Question: I have a table view with dynamic prototypes that is currently displaying 4 elements programmatically. I assign the cell names through an array (see code below), but I also want to add a small view to the right half of each cell in order to show a small graph next to each label. I can drop in a view in storyboard, but it doesn't extend itself dynamically. Basically I need to find a way to modify this code to add a view inside of each cell and assign a class I have already created to those views.
'''
override func tableView(tableView: UITableView, cellForRowAtIndexPath indexPath: NSIndexPath) -> UITableViewCell {
let cell = tableView.dequeueReusableCellWithIdentifier("LineCell", forIndexPath: indexPath) as! UITableViewCell
cell.textLabel?.text = oneLine.lineNames[indexPath.row]
return cell
}
'''
This is where I want the views:

Also, how can I make more space between the Carrier, Time, and Battery and the table view?
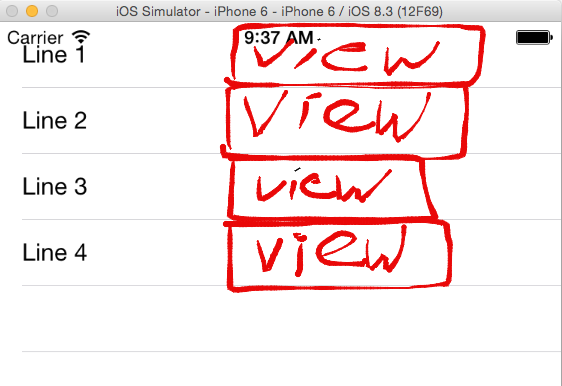
Answer: You can create the view as you want and add it as subview of your cell's contentView:
'''
var newView = UIView(frame: CGRectMake(200, 10, 100, 50))
cell.contentView.addSubview(newView)
'''